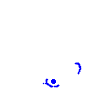
Particle: electron